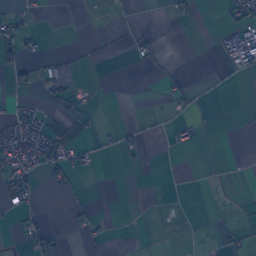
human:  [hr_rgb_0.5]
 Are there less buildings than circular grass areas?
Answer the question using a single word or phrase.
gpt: no

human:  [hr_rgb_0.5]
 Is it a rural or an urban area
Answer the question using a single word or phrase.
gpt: urban

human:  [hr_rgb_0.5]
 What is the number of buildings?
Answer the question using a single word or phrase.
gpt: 1051

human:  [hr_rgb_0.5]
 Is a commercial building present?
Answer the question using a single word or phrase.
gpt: yes

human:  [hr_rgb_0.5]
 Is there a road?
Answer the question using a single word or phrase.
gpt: yes

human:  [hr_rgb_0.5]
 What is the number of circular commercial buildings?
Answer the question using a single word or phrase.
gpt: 0

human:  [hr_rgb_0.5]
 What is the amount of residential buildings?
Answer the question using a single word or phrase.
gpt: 932

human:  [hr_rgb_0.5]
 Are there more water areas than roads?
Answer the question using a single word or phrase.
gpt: no

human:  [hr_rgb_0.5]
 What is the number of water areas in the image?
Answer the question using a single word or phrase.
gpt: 86

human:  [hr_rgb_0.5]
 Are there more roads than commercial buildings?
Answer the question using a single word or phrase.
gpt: yes

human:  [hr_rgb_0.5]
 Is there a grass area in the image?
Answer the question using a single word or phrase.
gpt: yes

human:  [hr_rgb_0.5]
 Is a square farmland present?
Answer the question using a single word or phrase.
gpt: no

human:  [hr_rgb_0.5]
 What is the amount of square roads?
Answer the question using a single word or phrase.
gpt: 0

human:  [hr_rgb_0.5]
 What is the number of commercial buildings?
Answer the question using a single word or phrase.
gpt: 109

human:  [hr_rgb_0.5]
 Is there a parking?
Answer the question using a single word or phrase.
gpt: yes

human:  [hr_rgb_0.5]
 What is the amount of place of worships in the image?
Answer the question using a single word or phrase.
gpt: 1

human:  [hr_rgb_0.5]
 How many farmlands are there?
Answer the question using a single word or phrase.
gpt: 73

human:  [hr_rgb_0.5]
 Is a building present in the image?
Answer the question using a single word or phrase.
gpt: yes

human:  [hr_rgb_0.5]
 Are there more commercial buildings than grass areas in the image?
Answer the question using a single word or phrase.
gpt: no

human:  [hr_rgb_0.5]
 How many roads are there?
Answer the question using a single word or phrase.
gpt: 181

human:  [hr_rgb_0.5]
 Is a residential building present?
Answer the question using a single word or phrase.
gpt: yes

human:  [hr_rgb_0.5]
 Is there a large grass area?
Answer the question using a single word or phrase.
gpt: yes

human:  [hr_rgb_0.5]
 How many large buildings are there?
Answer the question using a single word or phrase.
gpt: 1

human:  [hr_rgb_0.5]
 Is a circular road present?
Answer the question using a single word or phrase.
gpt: no

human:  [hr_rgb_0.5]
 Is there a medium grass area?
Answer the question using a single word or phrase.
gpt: yes

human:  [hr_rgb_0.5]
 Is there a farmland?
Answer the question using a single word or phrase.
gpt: yes

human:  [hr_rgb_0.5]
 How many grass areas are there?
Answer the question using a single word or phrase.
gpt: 119

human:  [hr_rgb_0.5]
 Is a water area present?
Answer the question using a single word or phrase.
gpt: yes

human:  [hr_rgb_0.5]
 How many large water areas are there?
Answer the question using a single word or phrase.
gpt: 1

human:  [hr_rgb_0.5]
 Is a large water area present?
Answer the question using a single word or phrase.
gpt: yes

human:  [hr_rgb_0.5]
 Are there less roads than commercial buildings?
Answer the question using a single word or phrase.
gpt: no

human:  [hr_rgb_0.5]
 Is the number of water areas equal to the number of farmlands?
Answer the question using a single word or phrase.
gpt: no

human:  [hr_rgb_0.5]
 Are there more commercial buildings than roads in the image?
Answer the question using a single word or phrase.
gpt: no

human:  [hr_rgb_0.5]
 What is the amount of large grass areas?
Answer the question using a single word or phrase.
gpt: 86

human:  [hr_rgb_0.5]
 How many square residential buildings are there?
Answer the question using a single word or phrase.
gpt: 2

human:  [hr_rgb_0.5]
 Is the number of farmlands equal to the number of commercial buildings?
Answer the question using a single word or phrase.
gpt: no

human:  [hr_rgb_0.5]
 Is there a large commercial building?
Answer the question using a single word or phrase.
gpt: yes

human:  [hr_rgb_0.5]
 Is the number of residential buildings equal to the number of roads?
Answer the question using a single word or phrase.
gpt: no

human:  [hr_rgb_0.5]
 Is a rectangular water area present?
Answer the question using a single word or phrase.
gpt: yes

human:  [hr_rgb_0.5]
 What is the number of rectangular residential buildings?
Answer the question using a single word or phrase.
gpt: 586

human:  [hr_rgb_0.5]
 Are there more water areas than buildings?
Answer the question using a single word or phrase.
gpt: no

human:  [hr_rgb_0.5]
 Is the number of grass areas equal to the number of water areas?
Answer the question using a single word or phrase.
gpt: no

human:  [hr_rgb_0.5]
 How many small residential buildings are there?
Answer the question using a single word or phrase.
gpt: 925

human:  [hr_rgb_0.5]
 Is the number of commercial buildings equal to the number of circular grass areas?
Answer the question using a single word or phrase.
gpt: no

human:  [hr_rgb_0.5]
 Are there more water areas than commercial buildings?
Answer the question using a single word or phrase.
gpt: no

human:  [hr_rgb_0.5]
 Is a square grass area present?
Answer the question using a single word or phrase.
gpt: no

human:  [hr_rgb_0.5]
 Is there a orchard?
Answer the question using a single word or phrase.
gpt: yes

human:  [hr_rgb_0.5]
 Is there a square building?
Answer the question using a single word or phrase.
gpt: yes

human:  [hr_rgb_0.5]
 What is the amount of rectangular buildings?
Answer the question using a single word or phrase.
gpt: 679

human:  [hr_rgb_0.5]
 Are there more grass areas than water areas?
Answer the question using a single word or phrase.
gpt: yes

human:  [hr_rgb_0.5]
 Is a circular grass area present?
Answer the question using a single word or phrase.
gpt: no

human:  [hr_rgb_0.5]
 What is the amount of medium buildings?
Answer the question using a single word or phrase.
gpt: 11

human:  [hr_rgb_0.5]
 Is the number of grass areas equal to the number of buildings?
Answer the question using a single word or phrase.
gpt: no

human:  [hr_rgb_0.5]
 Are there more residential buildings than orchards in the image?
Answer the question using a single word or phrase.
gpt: yes

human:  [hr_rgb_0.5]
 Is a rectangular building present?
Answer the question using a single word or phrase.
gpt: yes

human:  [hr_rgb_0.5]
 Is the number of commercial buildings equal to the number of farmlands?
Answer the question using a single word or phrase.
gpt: no

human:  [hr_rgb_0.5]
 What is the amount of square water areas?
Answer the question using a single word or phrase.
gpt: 3

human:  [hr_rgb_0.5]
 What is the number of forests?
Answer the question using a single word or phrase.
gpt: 41

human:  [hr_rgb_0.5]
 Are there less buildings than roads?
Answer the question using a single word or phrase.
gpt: no

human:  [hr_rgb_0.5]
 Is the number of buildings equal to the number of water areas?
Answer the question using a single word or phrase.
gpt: no

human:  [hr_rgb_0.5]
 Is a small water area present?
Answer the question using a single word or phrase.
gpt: yes

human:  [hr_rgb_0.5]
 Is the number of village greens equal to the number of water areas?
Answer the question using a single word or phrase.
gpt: no

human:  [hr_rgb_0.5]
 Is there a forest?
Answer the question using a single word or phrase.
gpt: yes

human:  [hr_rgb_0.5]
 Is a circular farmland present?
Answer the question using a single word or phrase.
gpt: no